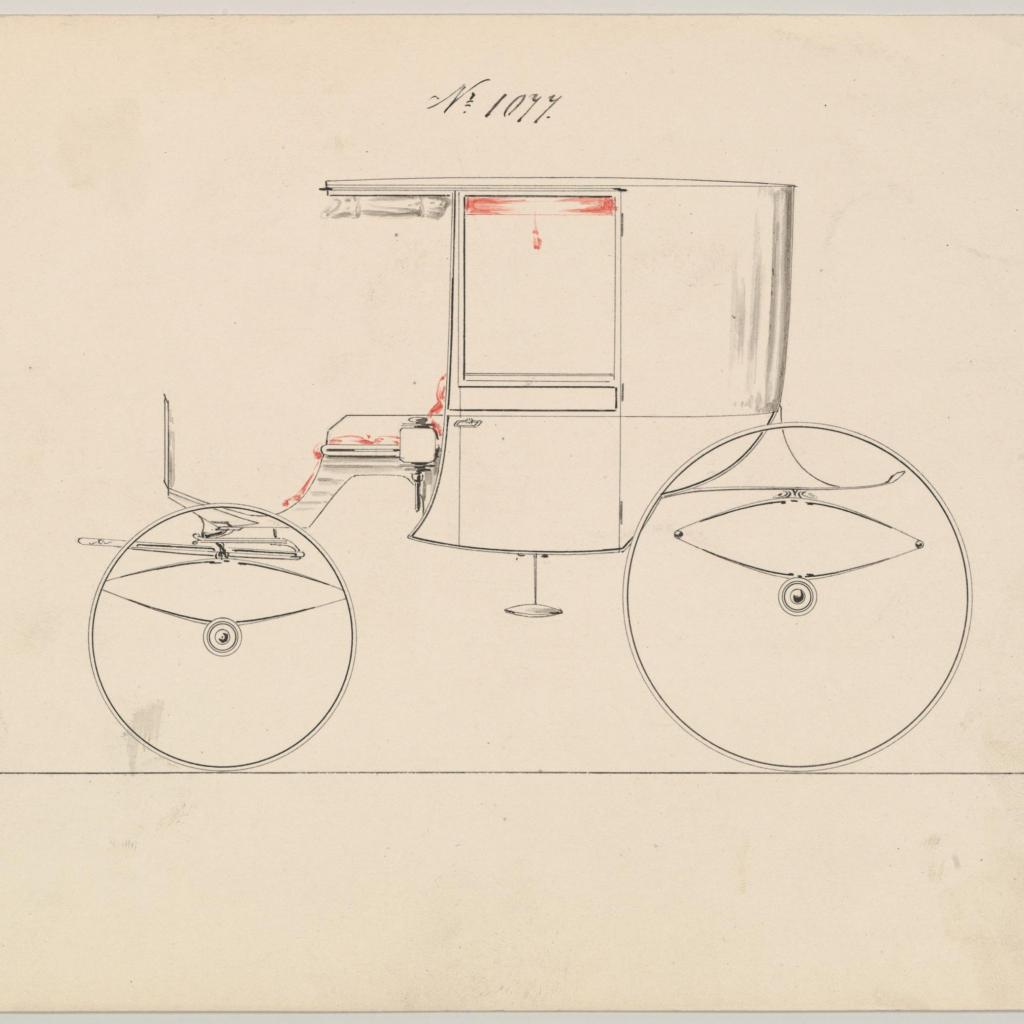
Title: Design for Rockaway, no. 1077
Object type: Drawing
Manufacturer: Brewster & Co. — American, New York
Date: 1850–70
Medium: Pen and black ink, watercolor and gouache
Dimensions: sheet: 5 15/16 x 8 3/4 in. (15.1 x 22.2 cm)
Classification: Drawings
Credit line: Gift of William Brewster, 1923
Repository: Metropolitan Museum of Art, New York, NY